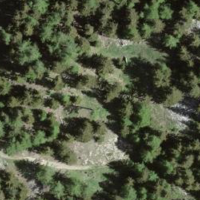
EUNIS habitat code: 43
Species observed at this site:
Pilosella officinarum